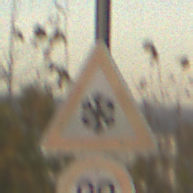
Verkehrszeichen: SchneeOderEisglaette
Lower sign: Geschwindigkeit80
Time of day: SunriseSunset
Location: Outdoor (Nature)
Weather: PartlyCloudy
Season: NotSpecified
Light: Natural